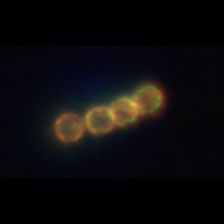
Taxon: Stephanopyxis
Group: Diatoms